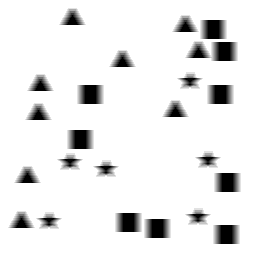
Squares: 9
Triangles: 9
Stars: 6
Total shapes: 24